Interaction volume radius: 5 \u00c5
Interaction volume height: 45 \u00c5
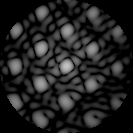
Disorder parameter: 0.1114